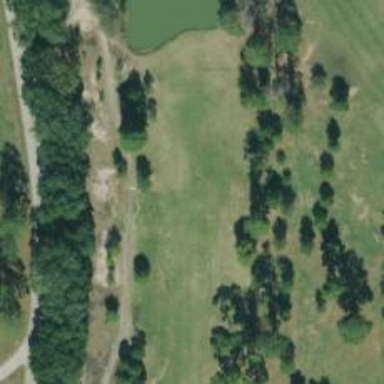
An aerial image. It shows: Golf hole.